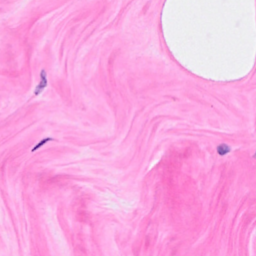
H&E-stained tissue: Breast